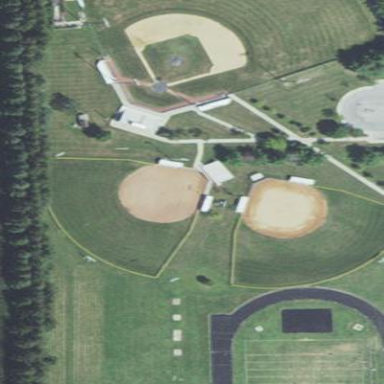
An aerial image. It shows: Softball pitch for leisure sports.